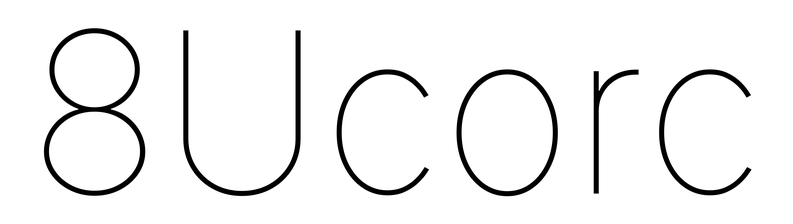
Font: Inter_Thin